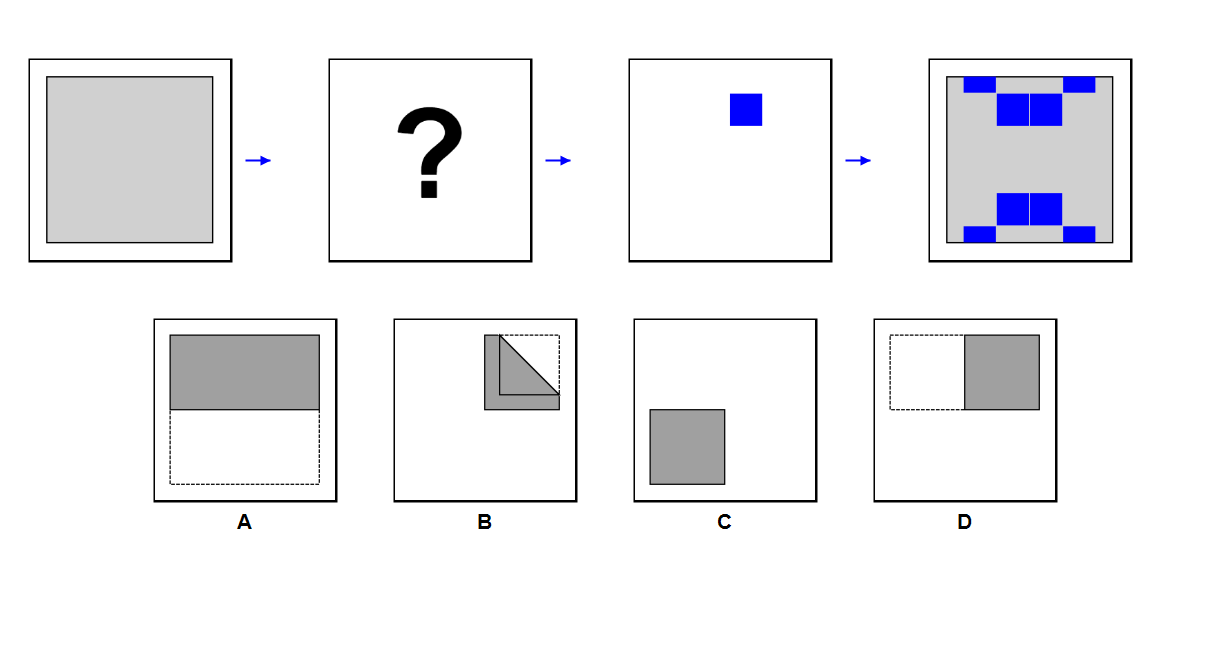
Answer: C